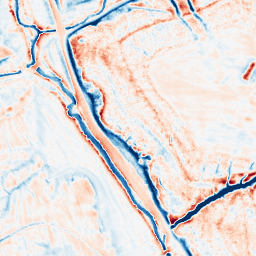
Category: edge_preserving
Decomposition family: anisotropic_diffusion
Decomposition parameters: iterations: 50
kappa: 10
gamma: 0.15
Upsampling method: quadratic
Upsampling parameters: scale: 2
Upsampling scale: 2